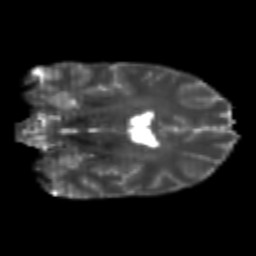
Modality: T2w
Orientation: coronal
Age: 25
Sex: male
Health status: healthy
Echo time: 0.074 s